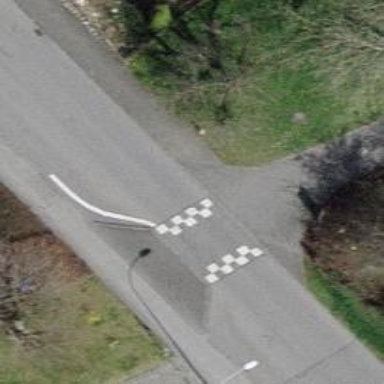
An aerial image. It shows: Traffic calming feature called choker.